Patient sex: F
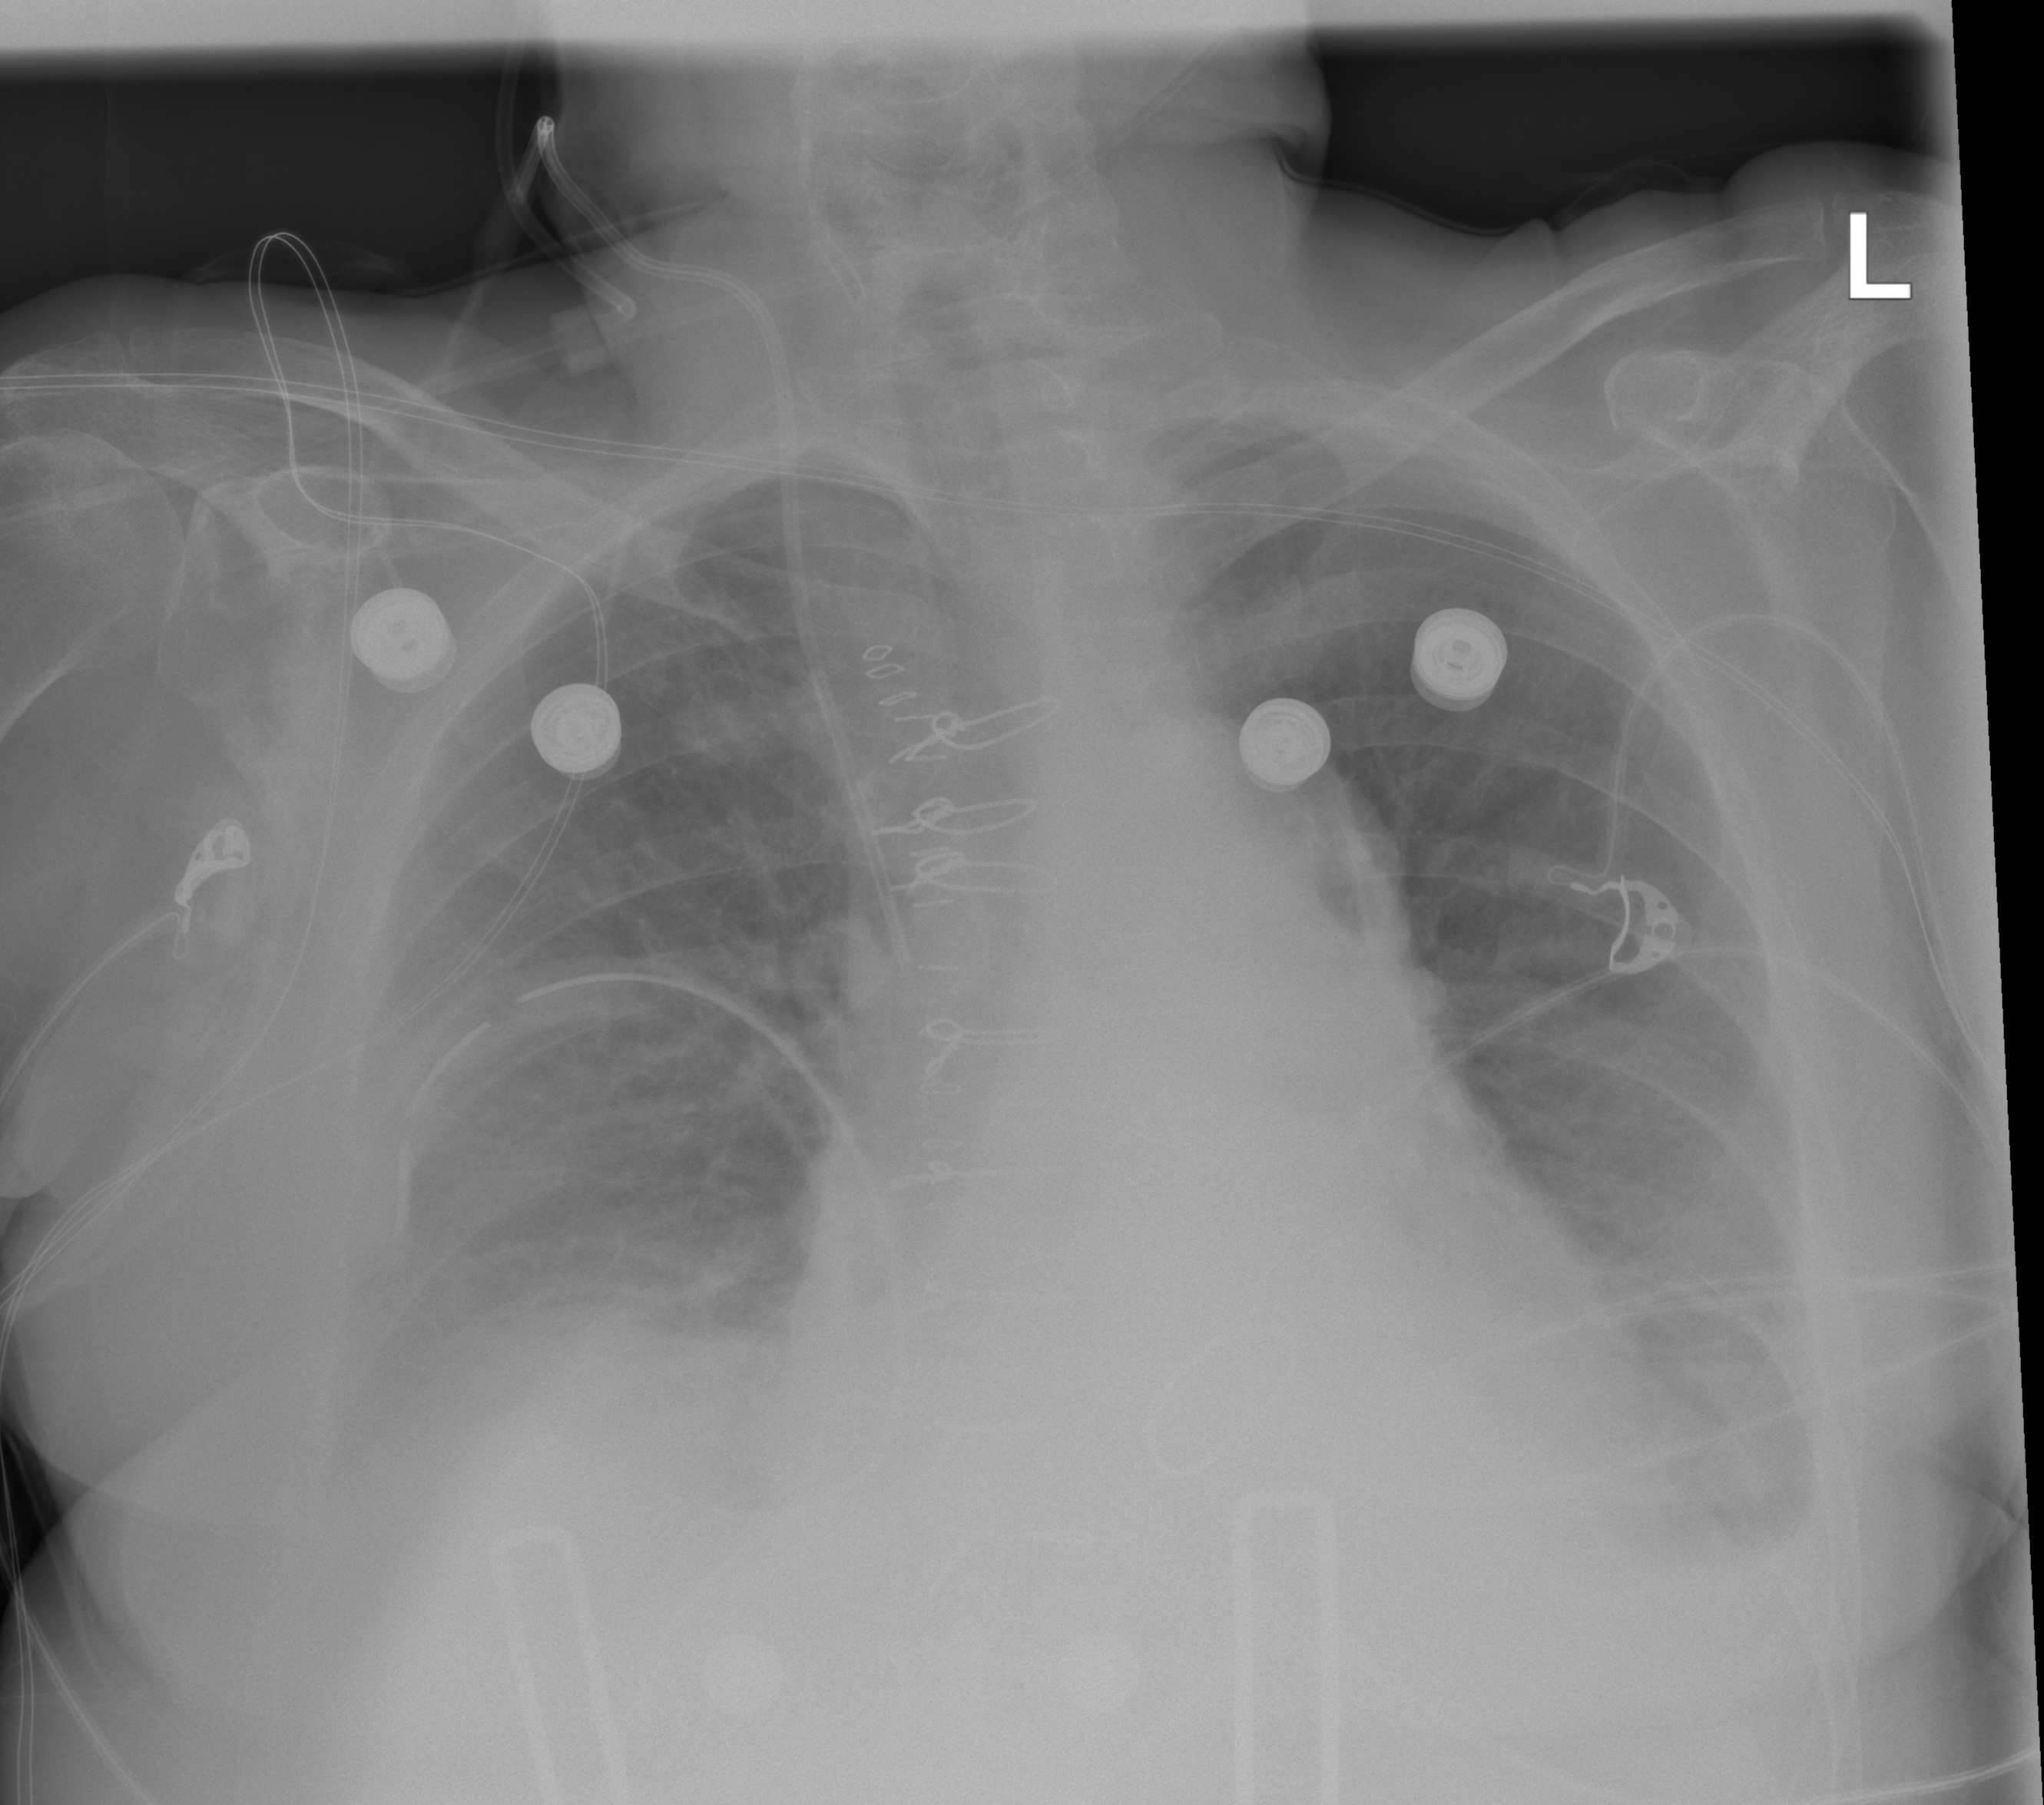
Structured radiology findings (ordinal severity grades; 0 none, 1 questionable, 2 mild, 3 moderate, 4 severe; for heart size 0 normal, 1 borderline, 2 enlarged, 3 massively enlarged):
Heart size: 2
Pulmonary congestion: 0
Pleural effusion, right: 2
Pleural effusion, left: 2
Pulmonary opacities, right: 0
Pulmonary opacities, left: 0
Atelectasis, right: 3
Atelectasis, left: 2